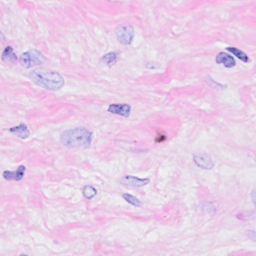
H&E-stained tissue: Breast